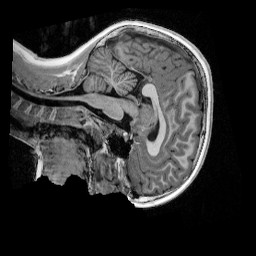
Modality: UNIT1_denoised
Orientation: sagittal
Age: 9
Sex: female
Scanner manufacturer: siemens
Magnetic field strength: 3 T
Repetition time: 4 s
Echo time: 0.00303 s